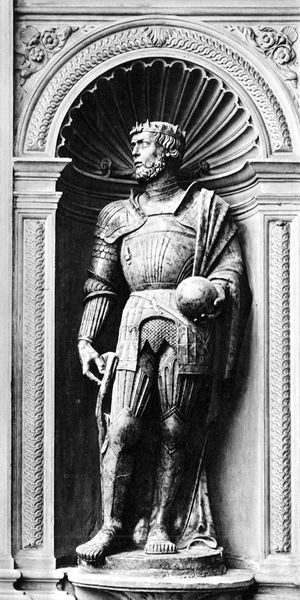
Titel: Nischenfigur des hl. Sigismund in der Sigismund-Kapelle
Standort: Krakau (Kraków), Kathedrale auf dem Wawel (EU - PL)
Schlagwörter: hand, mann, bart, kirche, krone, skulptur, könig, nische, schwert, kugel, ritter, rüstung, rom, kettenhemd, statuer, grau mann